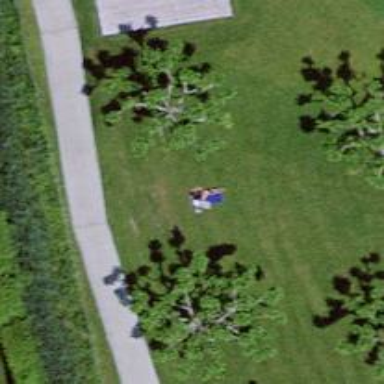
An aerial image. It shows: Bench for seating.